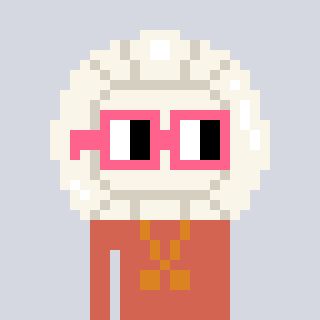
a pixel art character with square pink glasses, a volleyball-shaped head and a peachy-colored body on a cool background